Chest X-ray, PA view. Patient: 32 years old, sex F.
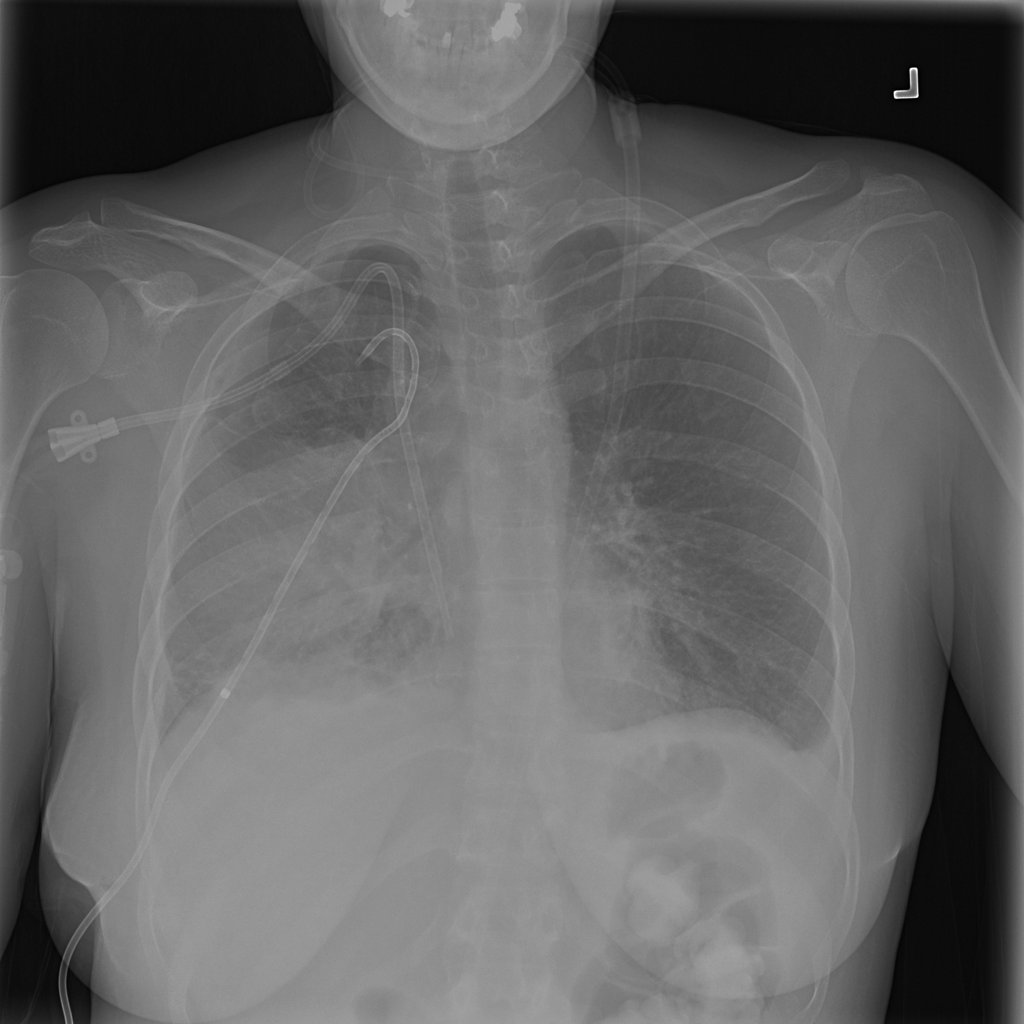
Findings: Pneumothorax